Field crop: maize
Growth stage: 2
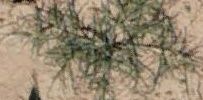
Species: salsola